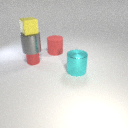
small red metal cylinder below small yellow rubber cube